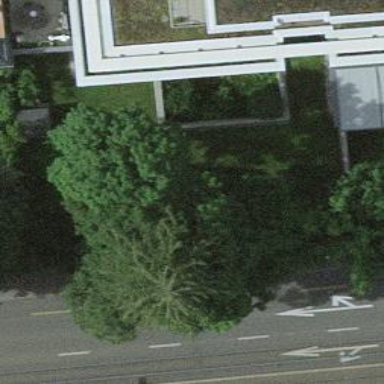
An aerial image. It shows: Deciduous broadleaved tree in garden.